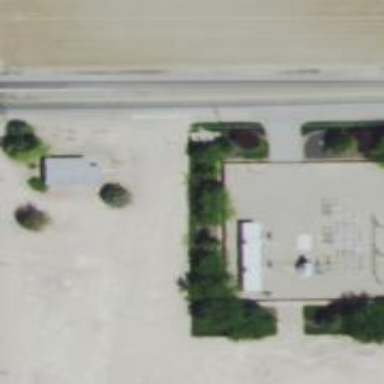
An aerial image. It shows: Power substation.